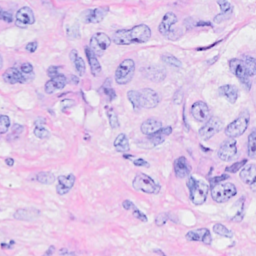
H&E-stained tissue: Breast